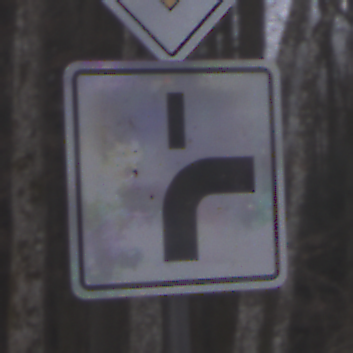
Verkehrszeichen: VerlaufVorfahrtsstrasse8
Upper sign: Vorfahrtsstrasse
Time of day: Midday
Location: Outdoor (Nature)
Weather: Overcast
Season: Autumn
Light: Natural